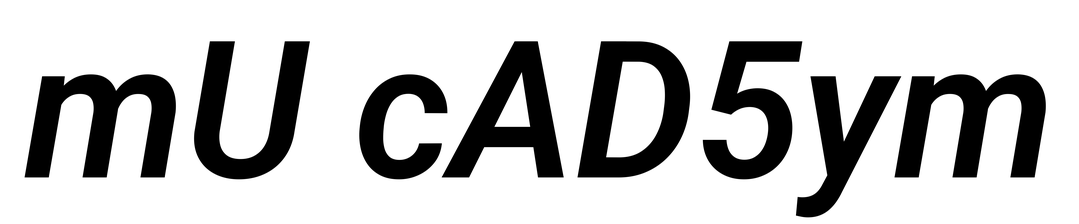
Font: Roboto-Italic_SemiBold_Italic